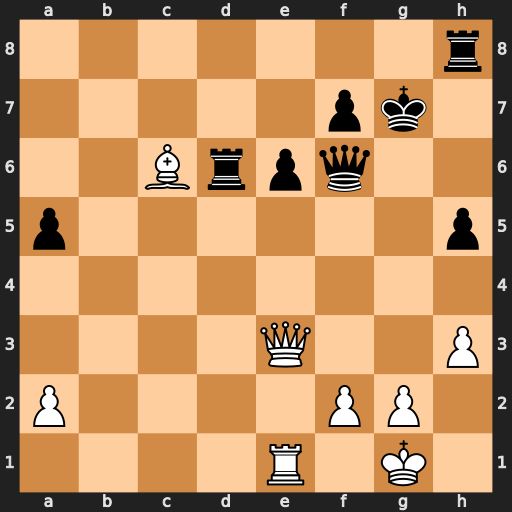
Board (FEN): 7r/5pk1/2Brpq2/p6p/8/4Q2P/P4PP1/4R1K1
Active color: w
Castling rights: -
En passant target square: -
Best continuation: Qg3+ Kh6 Qxd6